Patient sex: F
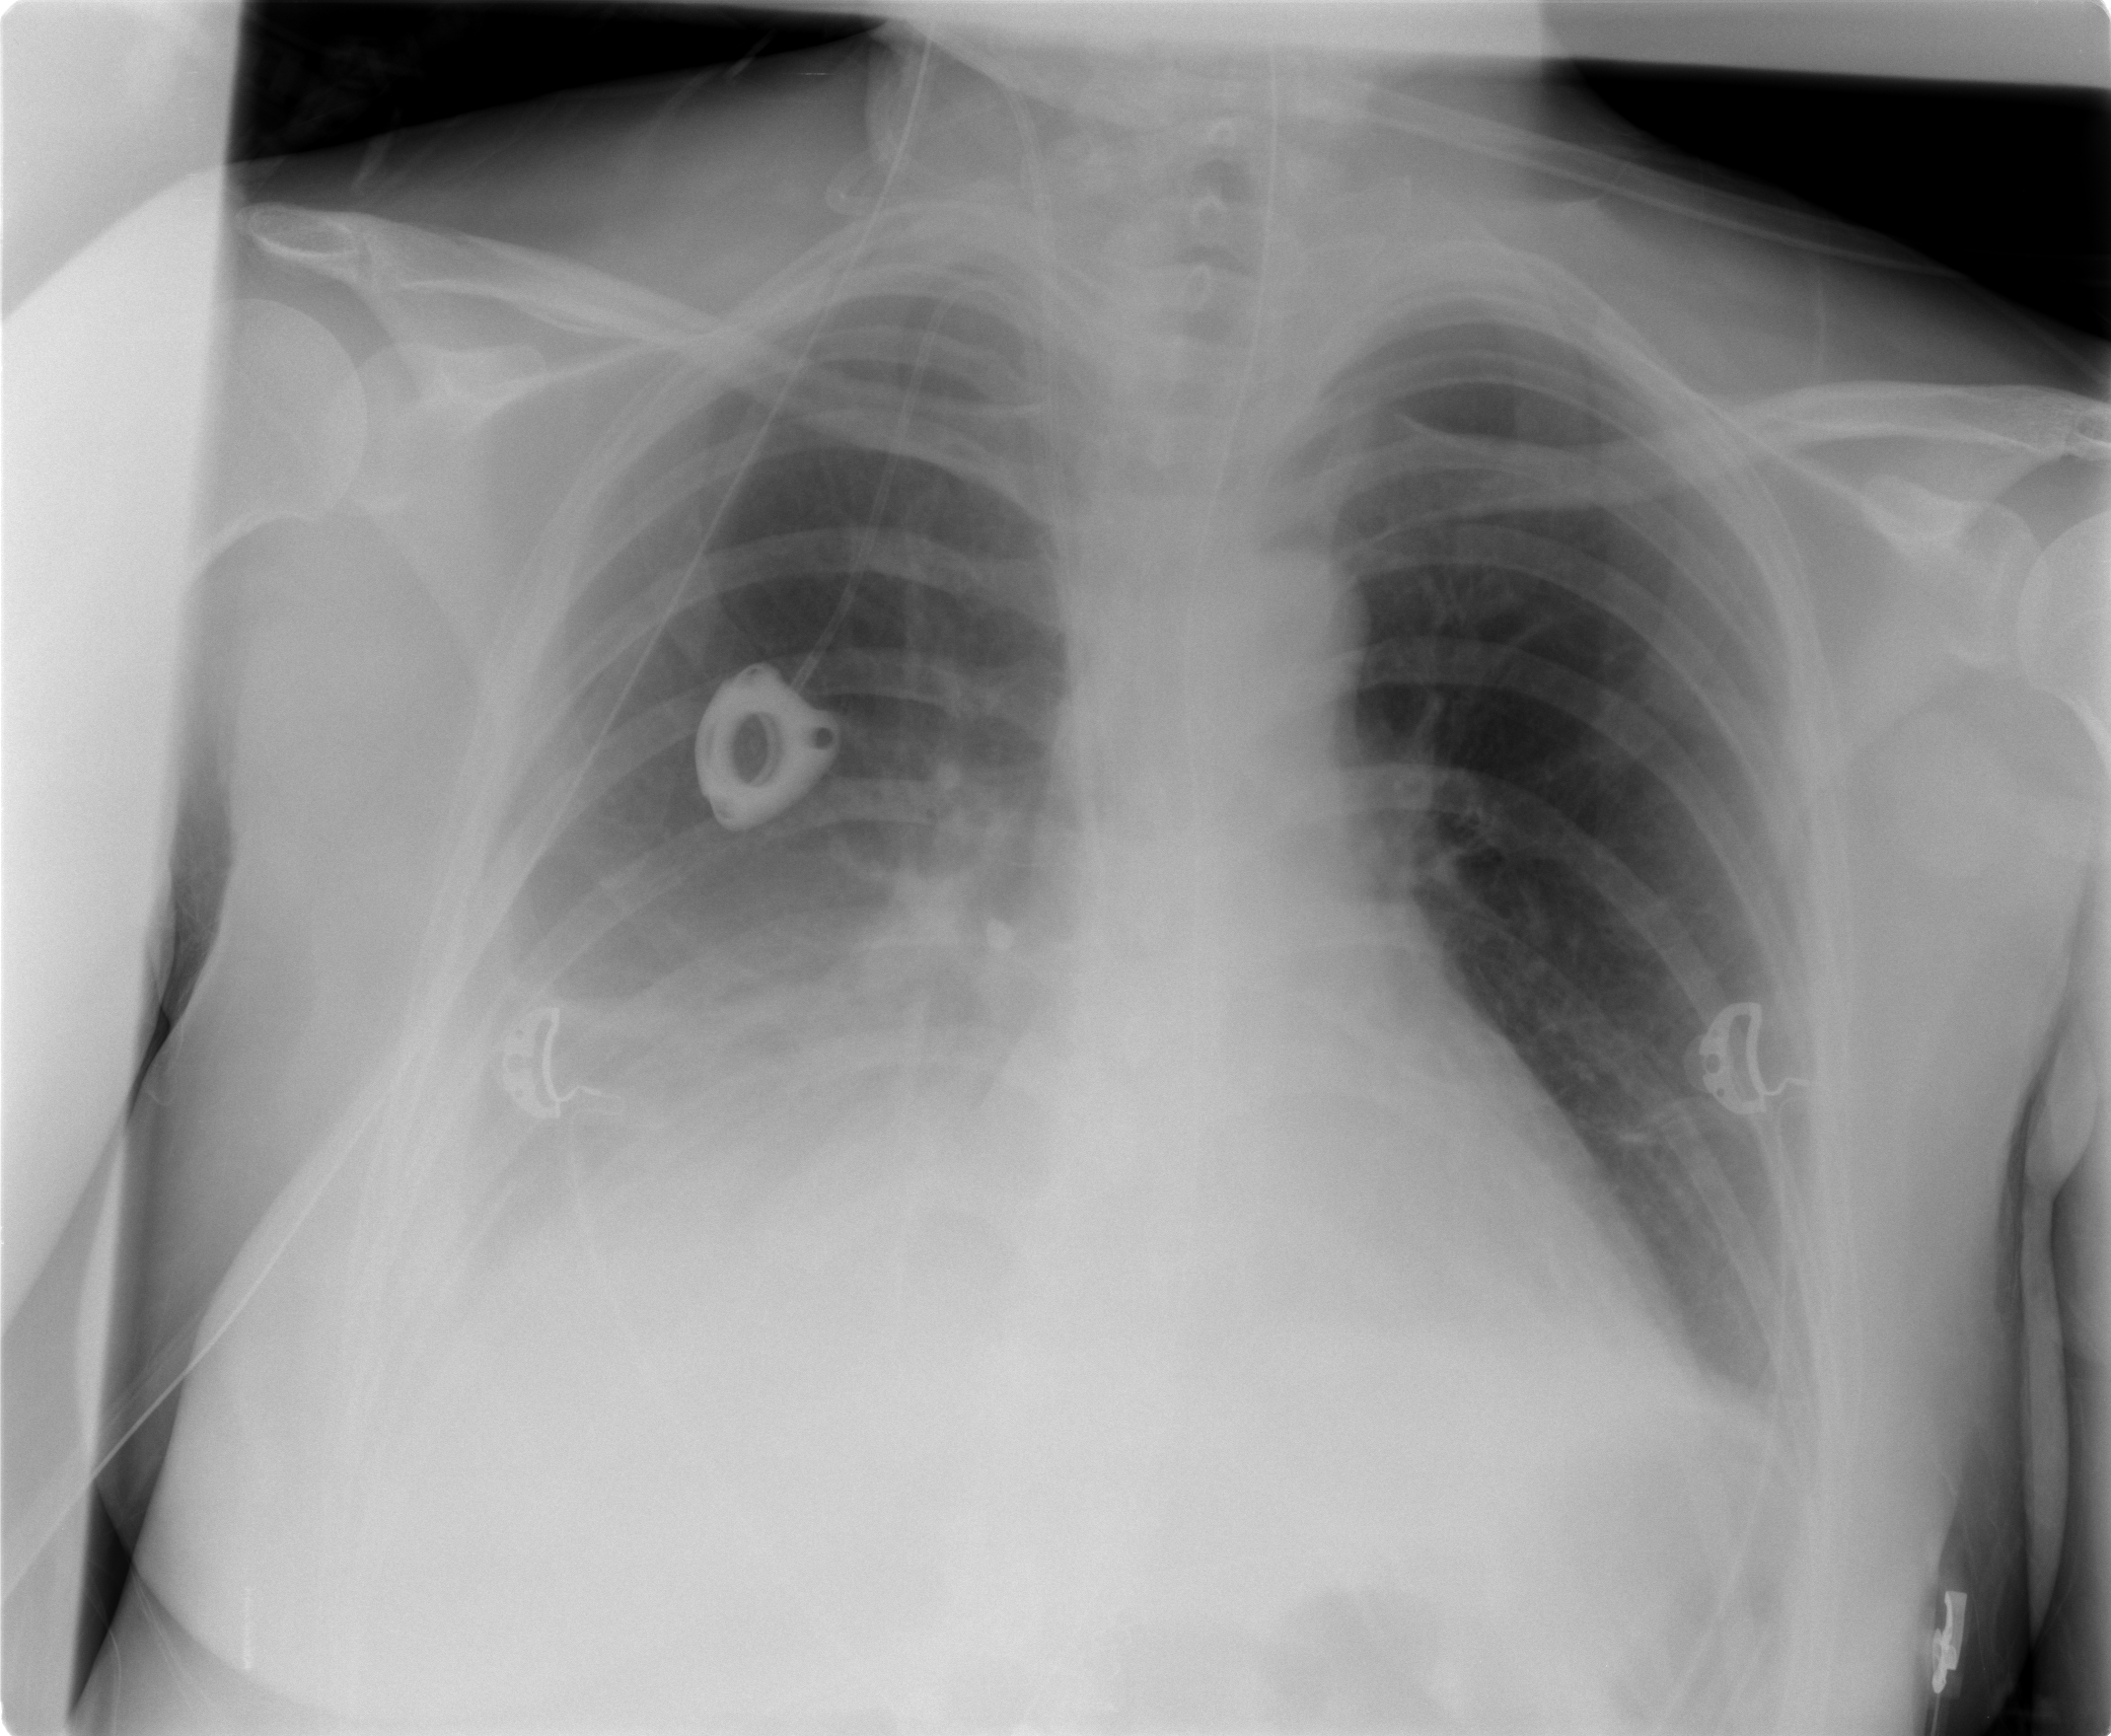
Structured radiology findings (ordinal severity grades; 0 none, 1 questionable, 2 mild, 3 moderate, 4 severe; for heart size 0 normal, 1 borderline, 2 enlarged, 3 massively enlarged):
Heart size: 0
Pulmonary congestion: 0
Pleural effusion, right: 3
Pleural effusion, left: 2
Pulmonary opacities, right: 0
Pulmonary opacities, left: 0
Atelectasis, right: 2
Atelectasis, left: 2